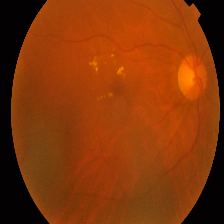
Diabetic retinopathy grade: Proliferative DR